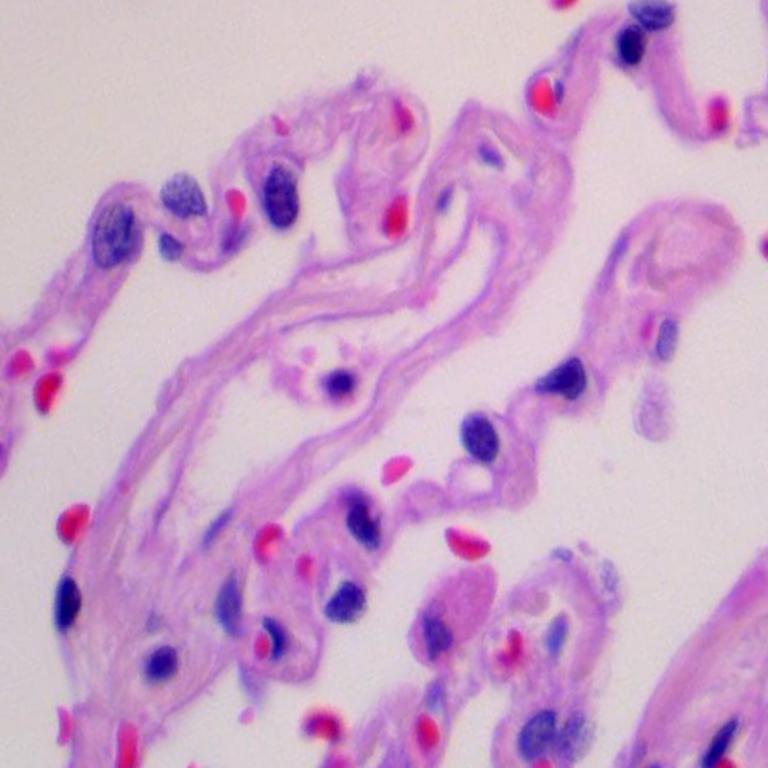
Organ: lung
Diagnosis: benign